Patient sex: F
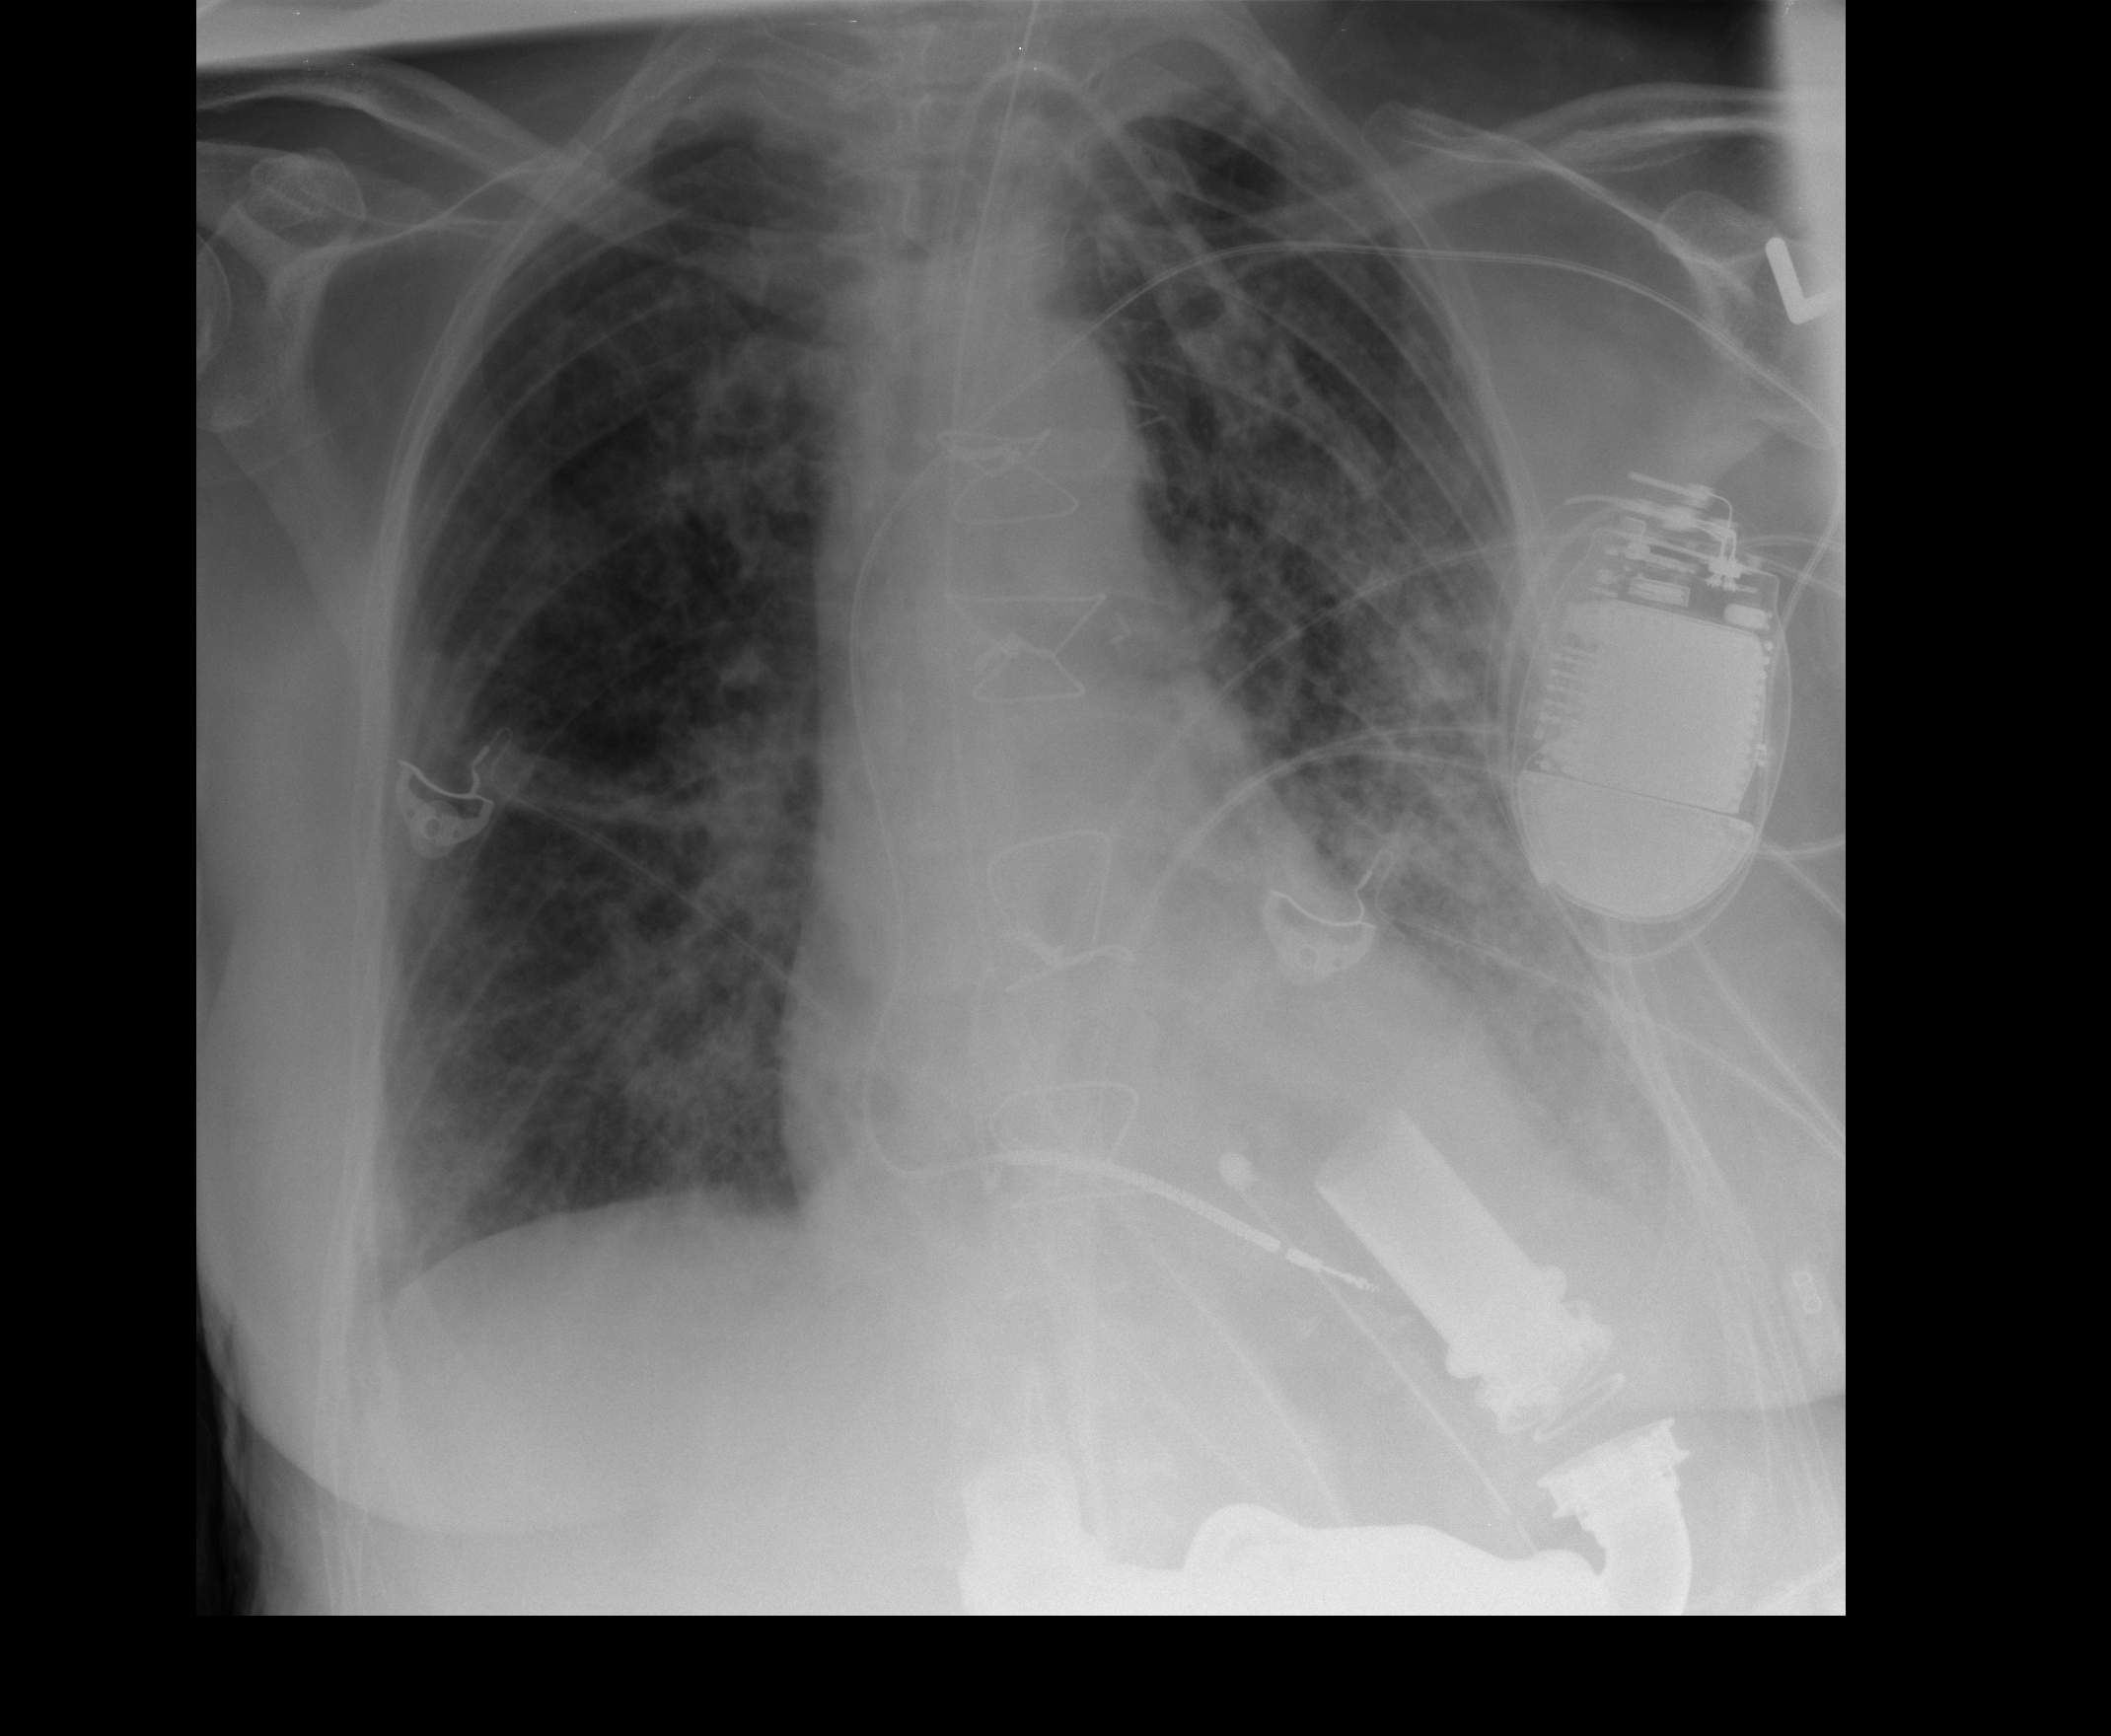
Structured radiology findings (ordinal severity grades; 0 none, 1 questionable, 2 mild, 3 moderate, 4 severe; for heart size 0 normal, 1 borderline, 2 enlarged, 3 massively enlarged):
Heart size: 2
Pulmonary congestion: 2
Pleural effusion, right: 0
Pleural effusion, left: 2
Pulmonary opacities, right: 2
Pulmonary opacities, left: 3
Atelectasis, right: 2
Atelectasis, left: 2